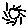
Label: sun